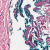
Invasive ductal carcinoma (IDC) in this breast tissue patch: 0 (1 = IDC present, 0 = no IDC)